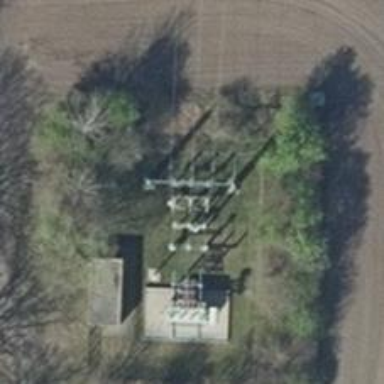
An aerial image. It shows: Power line with three cables.